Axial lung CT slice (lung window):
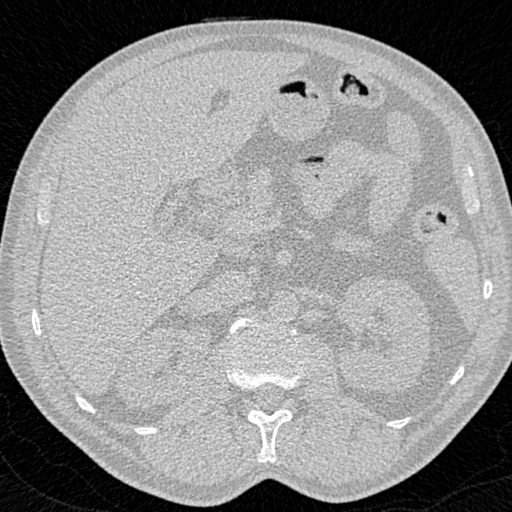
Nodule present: no